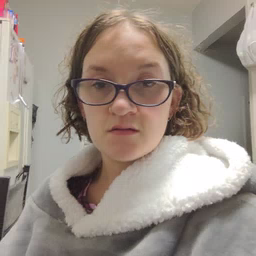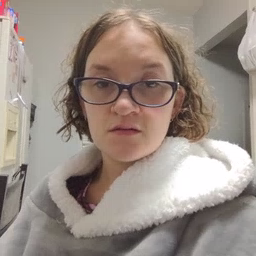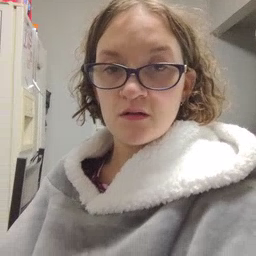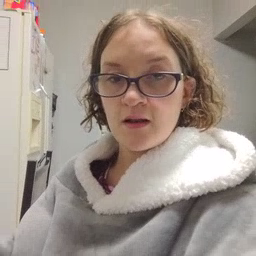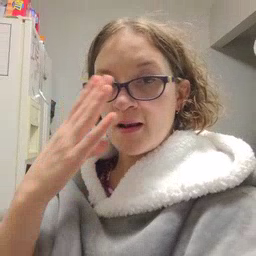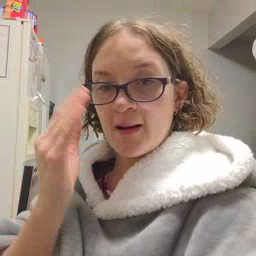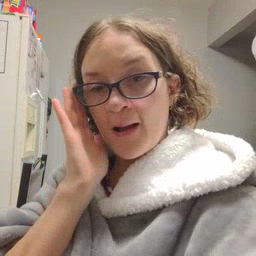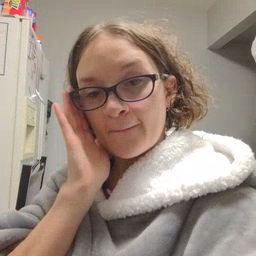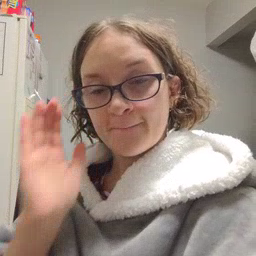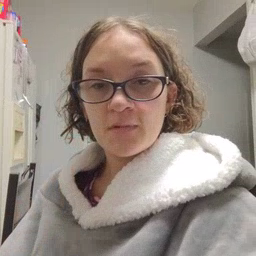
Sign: nap